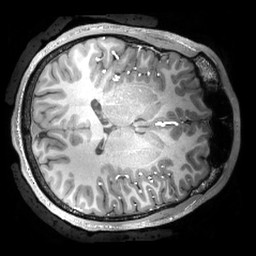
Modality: T1w
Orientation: axial
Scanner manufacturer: philips
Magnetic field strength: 7 T
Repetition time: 0.008 s
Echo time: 0.001974 s